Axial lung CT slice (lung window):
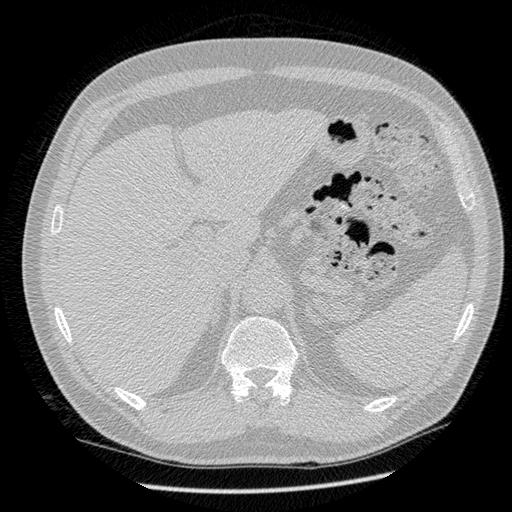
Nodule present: no